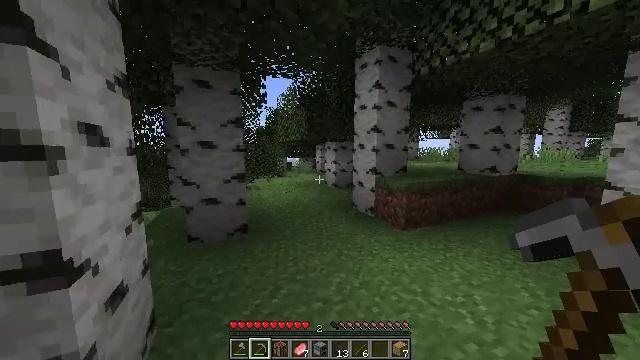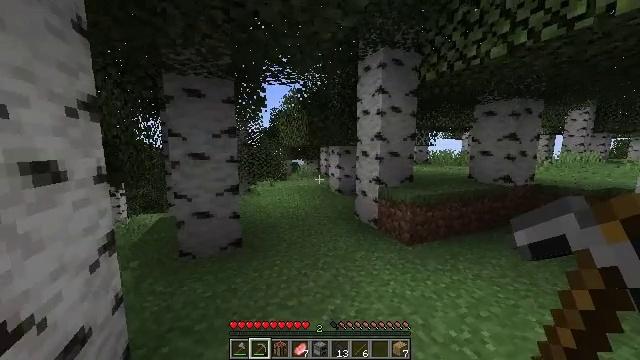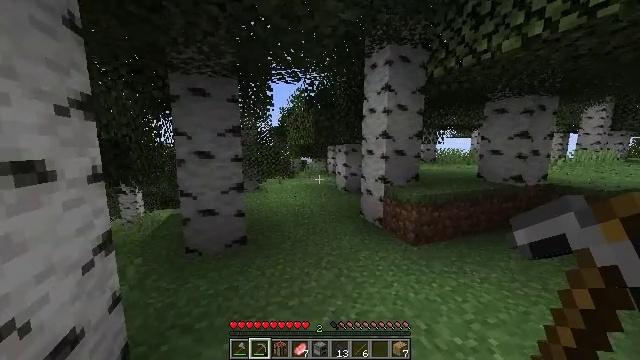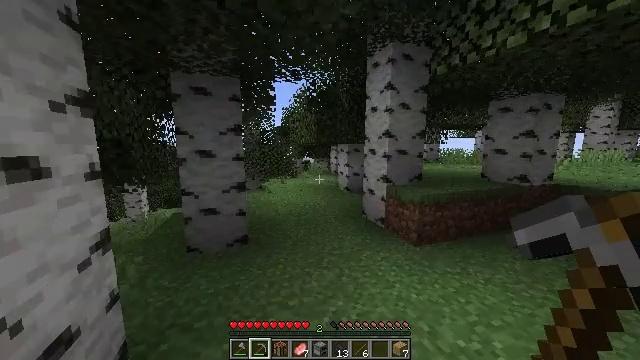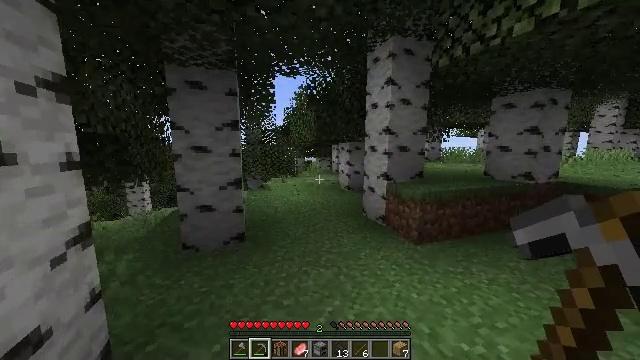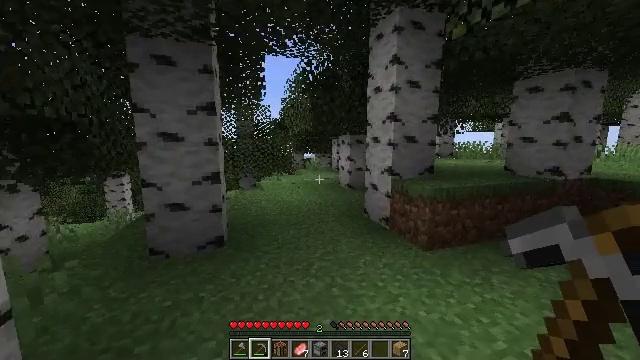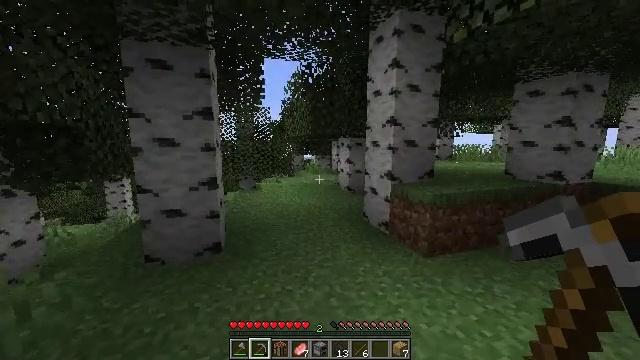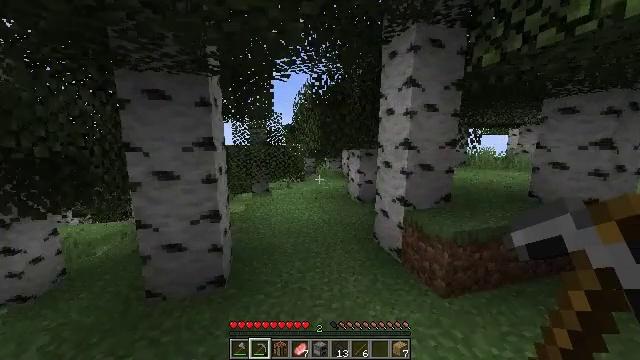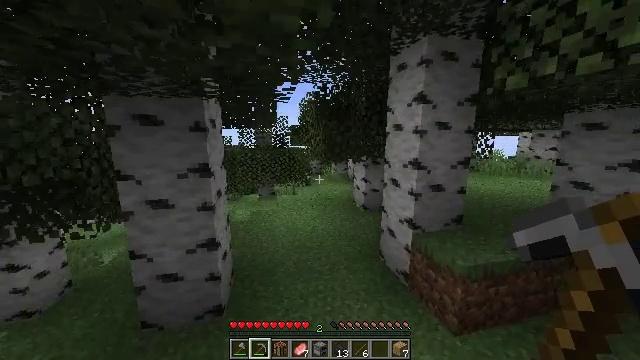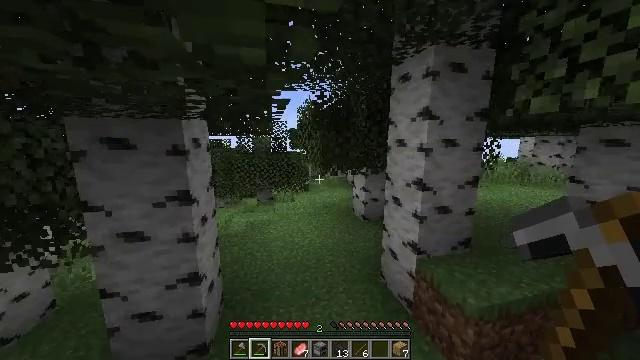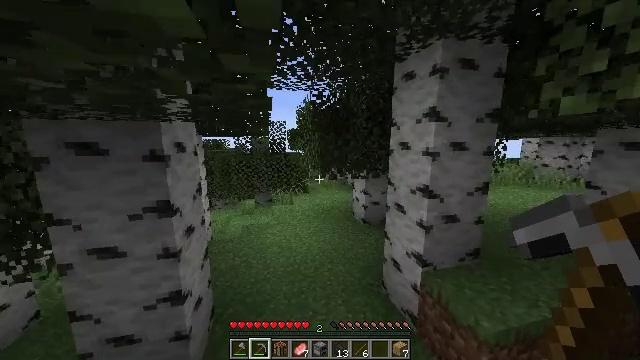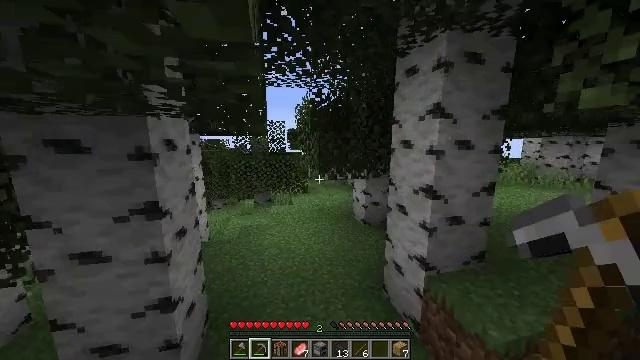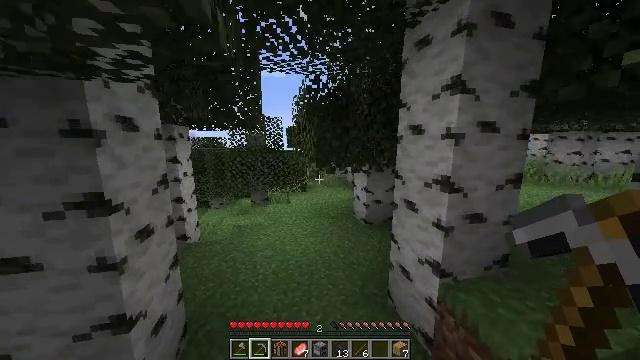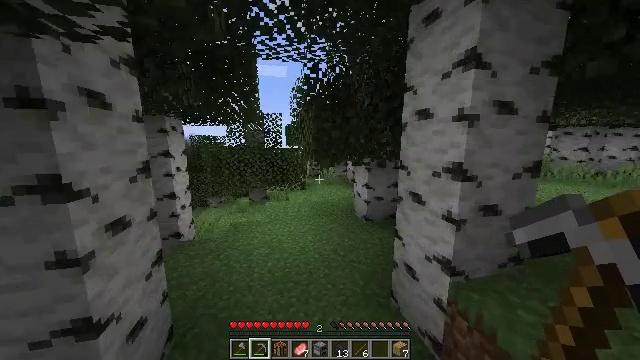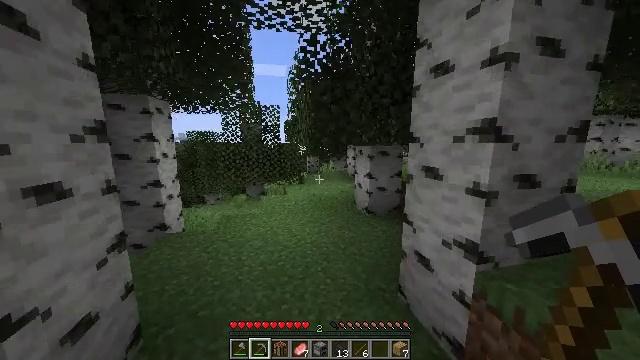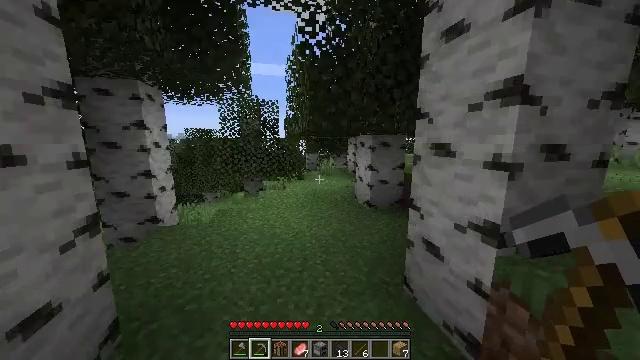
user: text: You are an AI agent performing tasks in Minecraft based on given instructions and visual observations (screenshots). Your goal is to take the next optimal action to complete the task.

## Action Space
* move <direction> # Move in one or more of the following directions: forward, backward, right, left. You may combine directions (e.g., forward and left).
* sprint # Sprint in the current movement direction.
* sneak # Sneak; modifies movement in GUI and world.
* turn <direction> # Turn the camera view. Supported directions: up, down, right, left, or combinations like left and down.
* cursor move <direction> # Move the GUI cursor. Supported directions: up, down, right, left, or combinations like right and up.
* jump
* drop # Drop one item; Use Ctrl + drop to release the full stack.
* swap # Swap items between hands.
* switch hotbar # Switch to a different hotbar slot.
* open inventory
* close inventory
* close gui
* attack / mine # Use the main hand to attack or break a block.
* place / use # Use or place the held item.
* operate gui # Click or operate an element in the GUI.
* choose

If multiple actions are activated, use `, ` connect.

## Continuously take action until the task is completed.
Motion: motion action
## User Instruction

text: Remove birch leaves from trees.
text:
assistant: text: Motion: move forward, sprint, turn left
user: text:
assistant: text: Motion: move forward, sprint, turn left
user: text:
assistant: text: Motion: move forward, sprint
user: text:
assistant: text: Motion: move forward, sprint, jump
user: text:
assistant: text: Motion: move forward, sprint, jump
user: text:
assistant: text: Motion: move forward, sprint, jump
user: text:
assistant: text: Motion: move forward, sprint, turn left and down, jump
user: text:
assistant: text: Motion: move forward, sprint, turn left
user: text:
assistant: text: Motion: move forward, sprint
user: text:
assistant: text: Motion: move forward, sprint
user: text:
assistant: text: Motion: move forward, sprint
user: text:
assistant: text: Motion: move forward, sprint
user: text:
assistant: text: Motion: move forward, sprint
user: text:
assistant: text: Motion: move forward, sprint
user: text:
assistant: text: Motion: move forward, sprint
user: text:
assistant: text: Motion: move forward, sprint, turn left
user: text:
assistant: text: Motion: move forward, sprint
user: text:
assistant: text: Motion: move forward, sprint, jump
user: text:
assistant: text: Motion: move forward, sprint, jump
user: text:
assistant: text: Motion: move forward, sprint, jump
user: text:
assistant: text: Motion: move forward, sprint
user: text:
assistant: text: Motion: move forward, sprint
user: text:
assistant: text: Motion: move forward, sprint
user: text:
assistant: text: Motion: move forward, sprint
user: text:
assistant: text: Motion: move forward and move left, sprint
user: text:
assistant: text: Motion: move forward and move left, sprint
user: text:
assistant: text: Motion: move forward and move left, sprint
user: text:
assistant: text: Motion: move forward and move left, sprint
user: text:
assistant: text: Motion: move forward and move left, sprint
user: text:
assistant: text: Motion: move forward, sprint